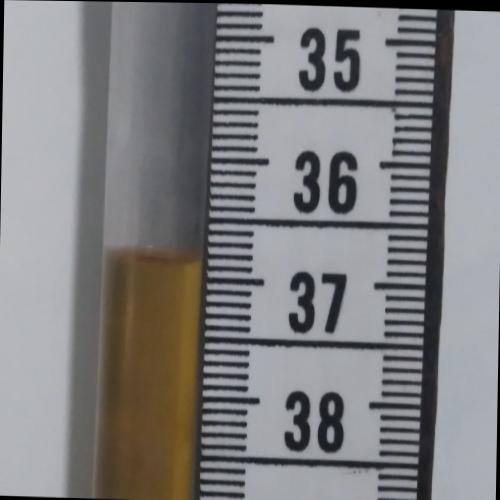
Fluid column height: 36.8 cm